Question: I am producing a heatmap via 'cooccur' package but I am getting overlapping species names. How to solve it?
The plot was produced by the following codes:
'''
M <- cooccur(mat = M, type = "spp_site", thresh = T, spp_names = TRUE, prob = "hyper")
plot(M, plotrand = TRUE)
'''

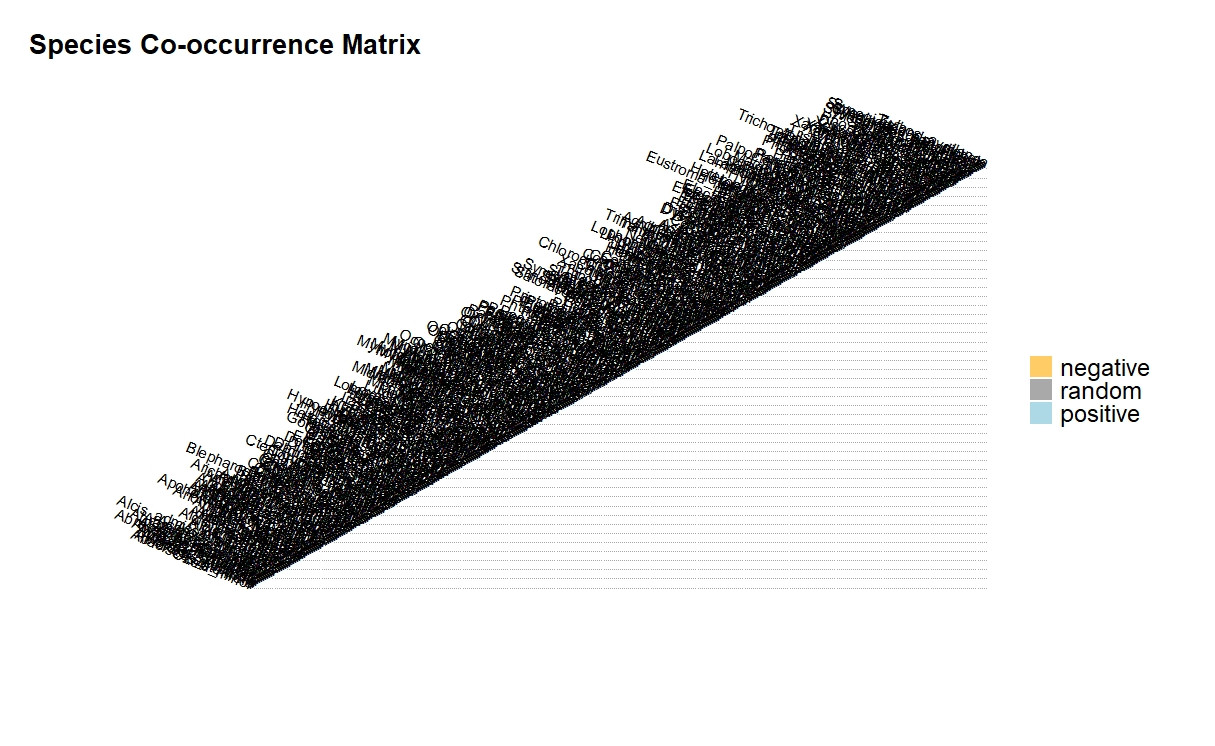
Answer: Unfortunately, the author didn't use defined themes inside the function. In this post <URL> @Gregor Thomas give a nice answer. What you can do is create your own 'theme' like in 'ggplot'. Here I use the 'finches' dataset as an example:
'''
library(cooccur)
data("finches")
cooccur.finches <- cooccur(mat=finches,
type="spp_site",
thresh=TRUE,
spp_names=TRUE)
summary(cooccur.finches)
plot(cooccur.finches,cex.sub = 0.1)
p <- plot(cooccur.finches)
p + theme_bw(base_size = 28) +
theme(axis.text = element_blank(),
axis.ticks = element_blank(),
plot.title = element_text(vjust = -4, face = "bold"),
panel.background = element_rect(fill = "white", colour = "white"),
panel.grid = element_blank(),
legend.position = c(0.9, 0.5))
'''
Output:
<URL>
I would suggest playing around with the 'theme' options from 'ggplot'. Here is a good post which can help you for sure: <URL>